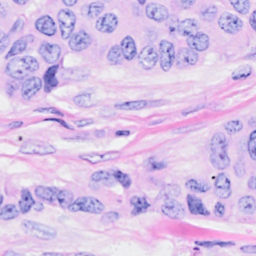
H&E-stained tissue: Breast